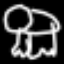
Label: frog